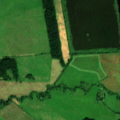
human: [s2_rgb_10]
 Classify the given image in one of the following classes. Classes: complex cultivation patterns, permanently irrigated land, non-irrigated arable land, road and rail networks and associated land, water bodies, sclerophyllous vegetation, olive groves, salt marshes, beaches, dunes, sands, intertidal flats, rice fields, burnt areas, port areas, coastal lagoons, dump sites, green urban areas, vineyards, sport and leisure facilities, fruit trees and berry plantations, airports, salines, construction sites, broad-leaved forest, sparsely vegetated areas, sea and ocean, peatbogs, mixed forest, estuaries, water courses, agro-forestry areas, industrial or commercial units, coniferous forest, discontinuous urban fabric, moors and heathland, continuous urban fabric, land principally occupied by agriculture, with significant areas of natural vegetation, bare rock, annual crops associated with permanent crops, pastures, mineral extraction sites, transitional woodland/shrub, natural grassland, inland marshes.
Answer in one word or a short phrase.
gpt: pastures, land principally occupied by agriculture, with significant areas of natural vegetation, broad-leaved forest, mixed forest, water bodies